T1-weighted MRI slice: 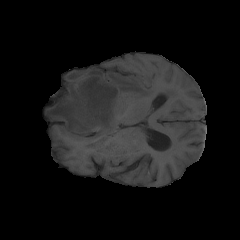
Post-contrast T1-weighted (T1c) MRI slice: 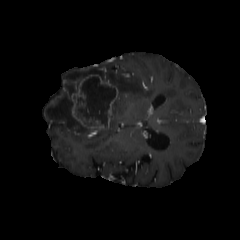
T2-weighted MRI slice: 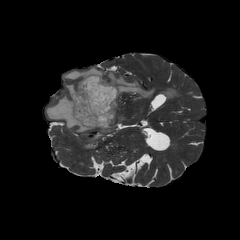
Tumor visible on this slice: yes